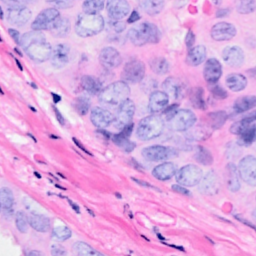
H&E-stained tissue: Breast